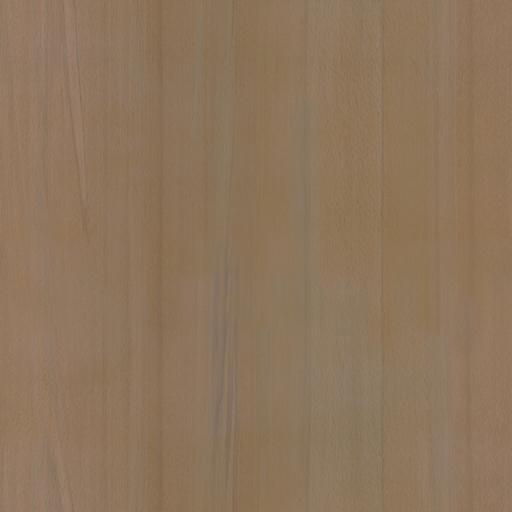
Tags: clean light shiny wood wooden